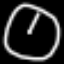
Label: clock